Aerial crown-view tile of a tropical tree (Barro Colorado Island, Panama), acquired 20250915:
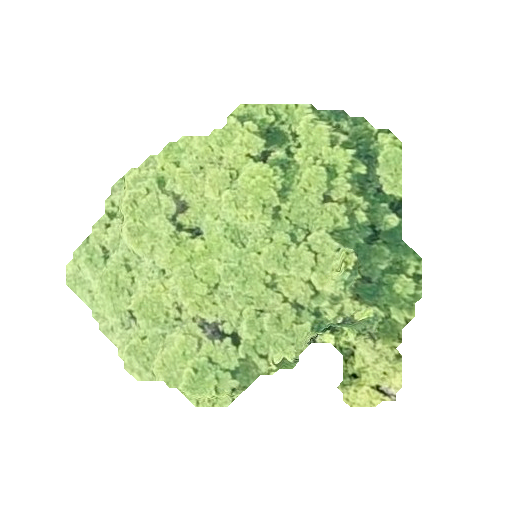
Species: Terminalia amazonia
GBIF accepted scientific name: Terminalia amazonica
Crown area: 111.91 m²